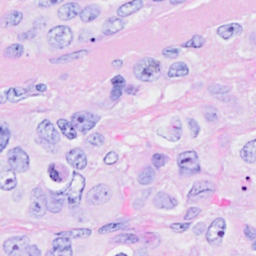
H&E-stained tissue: Breast